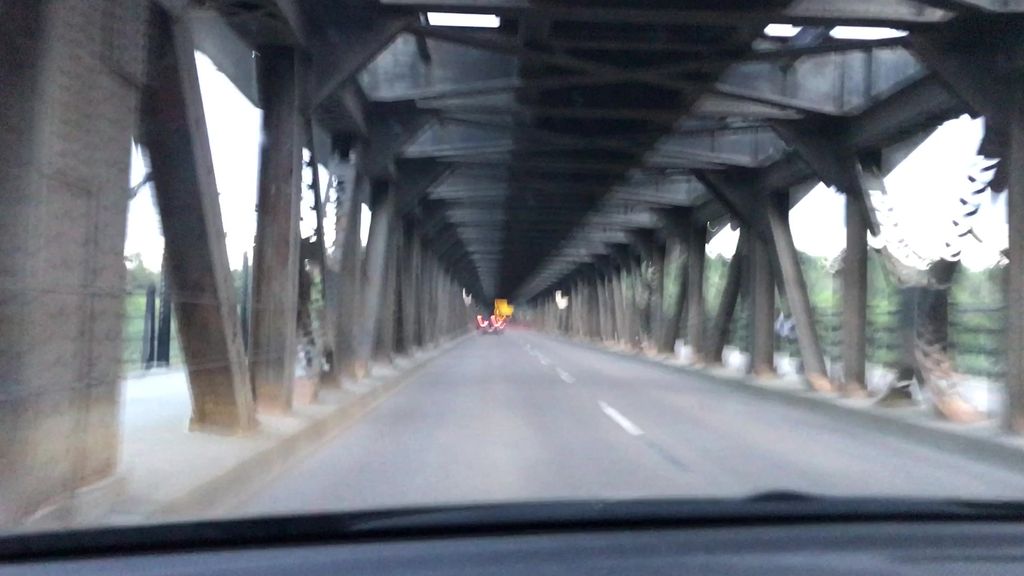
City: edmonton